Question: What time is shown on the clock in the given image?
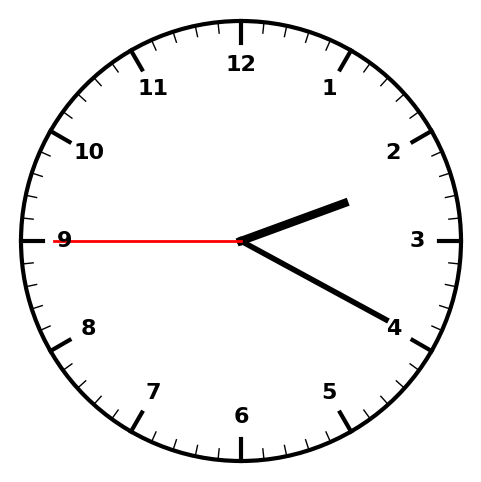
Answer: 02:19:45